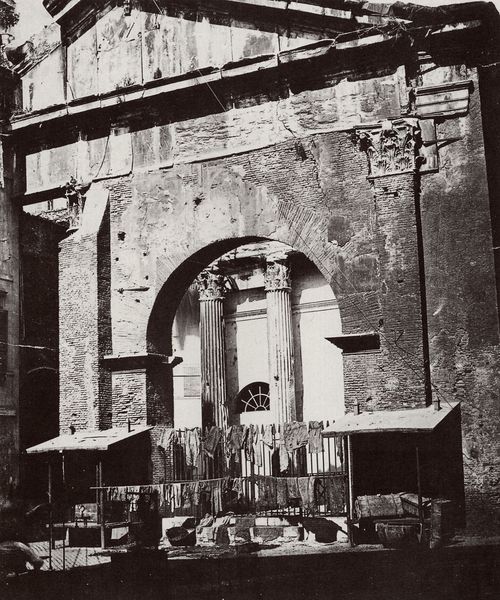
Titel: Der Portico di Ottavia in Rom
Künstler: Italienischer Photograph
Standort: Rom
Institution: Archivio Fotografico Comunale
Schlagwörter: dunkel, schatten, weiß, wäsche, fenster, grau, hell, kleider, licht, schwarz, straße, säule, säulen, tür, dach, gebäude, haus, zaun, alt, wand, architektur, kleidung, stein, steine, gitter, hütte, kirche, sonne, boden, theater, kanneliert, bogen, fassade, italien, kisten, leine, dächer, giebel, mauer, hütten, laden, läden, markt, platz, pilaster, rundbogen, treppe, stufen, bretter, menschenleer, tor, foto, fotografie, photographie, eingang, nische, komposit, ruine, stangen, antike, mauerwerk, schwarz-weiß, stand, architrav, kapitelle, rom, kapitell, photo, gemäuer, portal, gesims, rosette, grab, antik, kanneluren, porticus, tempel, korinthisch, klassik, römisch, forum, kapitel, monument, verschlag, klassizistisch, unordnung, lisenen, arkanthus, korintisch, tympanon, grichisch, girechenland, halbsäule, aussenwand, kannellierung, coloseum, buden, marktstände, stände, zugemauert, waschplatz, caneluren, grosssteinquader, telpel, marttstand, klassizistik